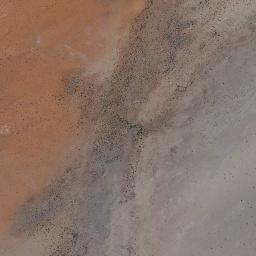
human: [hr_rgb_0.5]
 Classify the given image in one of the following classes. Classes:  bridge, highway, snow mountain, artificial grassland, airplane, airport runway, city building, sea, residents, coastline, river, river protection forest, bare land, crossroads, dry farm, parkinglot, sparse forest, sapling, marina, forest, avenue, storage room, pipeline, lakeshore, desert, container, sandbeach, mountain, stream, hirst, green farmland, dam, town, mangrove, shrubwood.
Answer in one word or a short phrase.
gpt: desert